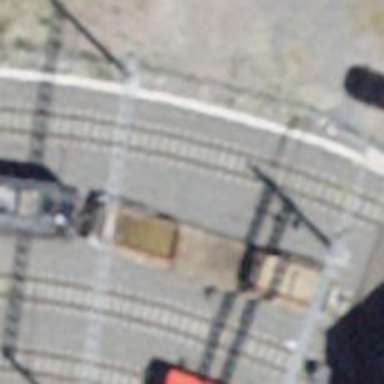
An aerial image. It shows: Narrow-gauge railway yard with electrified tracks featuring contact line.